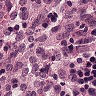
Metastatic tissue present: no